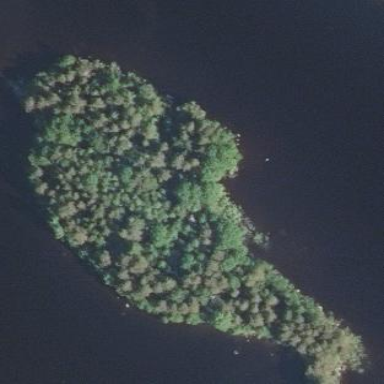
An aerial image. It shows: Islet covered with woodland.